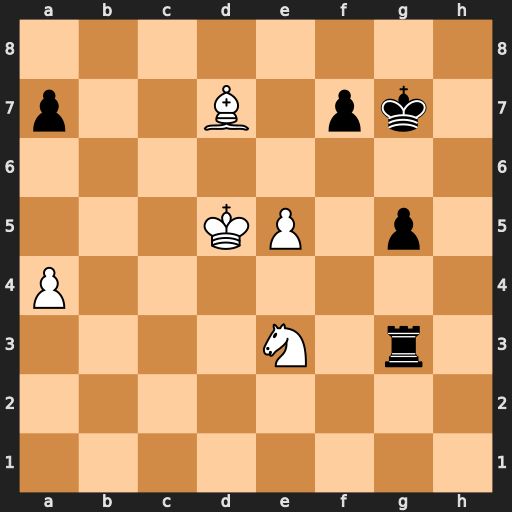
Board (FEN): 8/p2B1pk1/8/3KP1p1/P7/4N1r1/8/8
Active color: w
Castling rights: -
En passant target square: -
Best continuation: Nf5+ Kg6 Nxg3